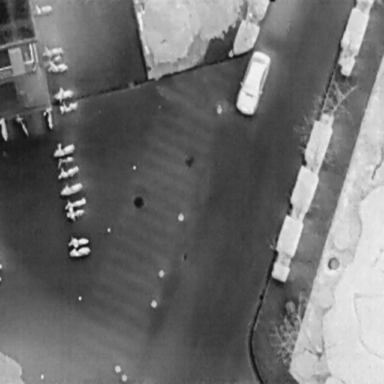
There are 18 objects shown in the infrared image, including a Car, and 17 Bicycles.